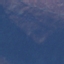
Land use / land cover: HerbaceousVegetation